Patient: sex M, age 62
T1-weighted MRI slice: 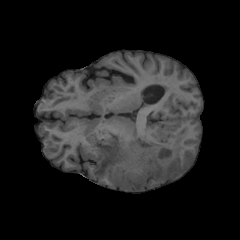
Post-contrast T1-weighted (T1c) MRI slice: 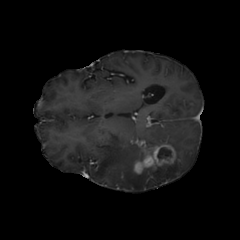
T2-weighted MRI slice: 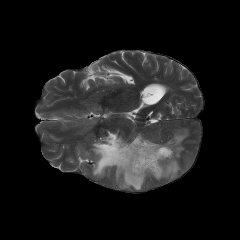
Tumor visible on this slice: yes
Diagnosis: Glioblastoma, IDH-wildtype
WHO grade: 4